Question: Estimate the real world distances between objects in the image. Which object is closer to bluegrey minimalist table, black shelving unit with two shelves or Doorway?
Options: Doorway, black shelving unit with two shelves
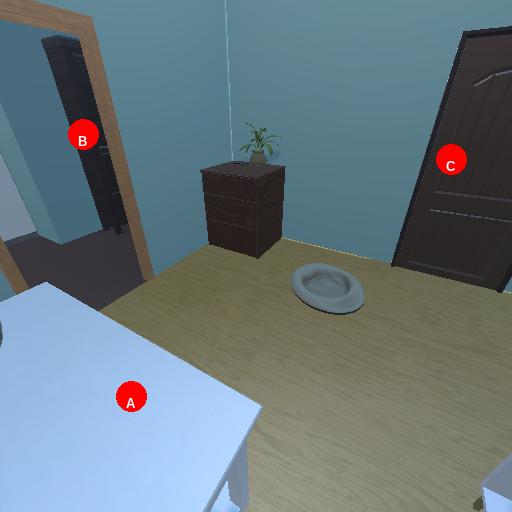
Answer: Doorway